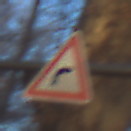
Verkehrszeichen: KurveRechts
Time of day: SunriseSunset
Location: Outdoor (Nature)
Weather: Clear
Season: Autumn
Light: Natural